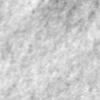
Label: no_change